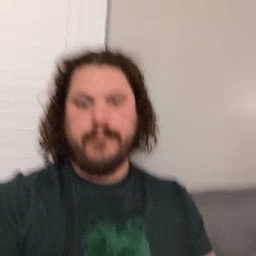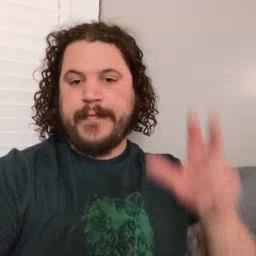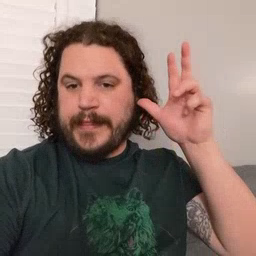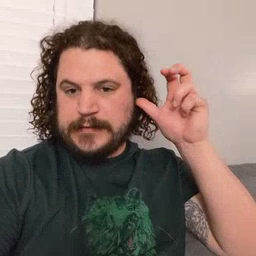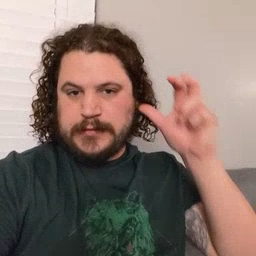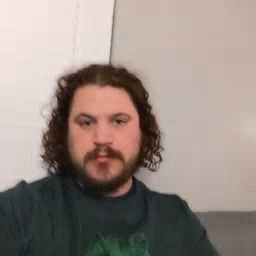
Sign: listen